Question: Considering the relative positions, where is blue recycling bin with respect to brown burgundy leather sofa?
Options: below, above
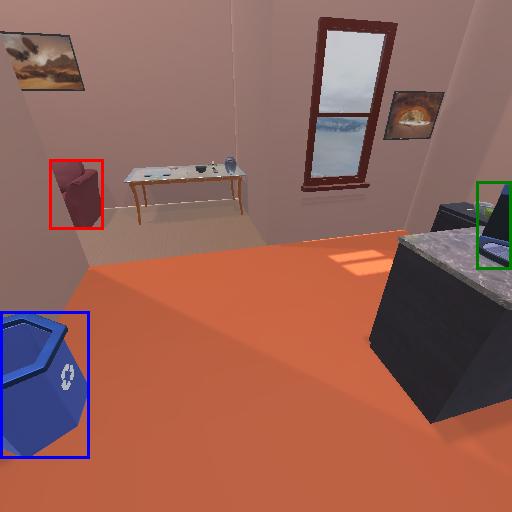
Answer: below